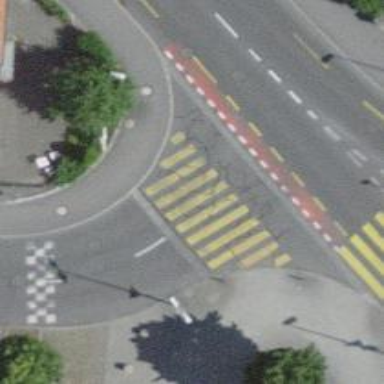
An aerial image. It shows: Zebra crossing on footway.